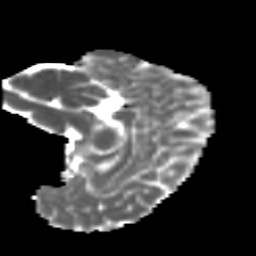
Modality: MD
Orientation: sagittal
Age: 13
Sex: male
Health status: ill
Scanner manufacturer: ge
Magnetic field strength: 3 T
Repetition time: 6.752 s
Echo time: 0.079 s